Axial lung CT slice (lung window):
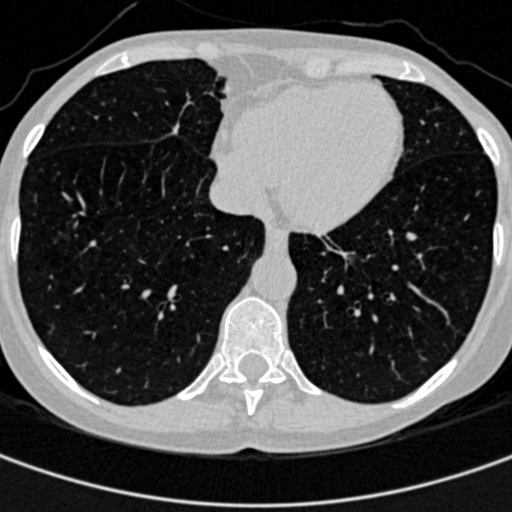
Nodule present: no